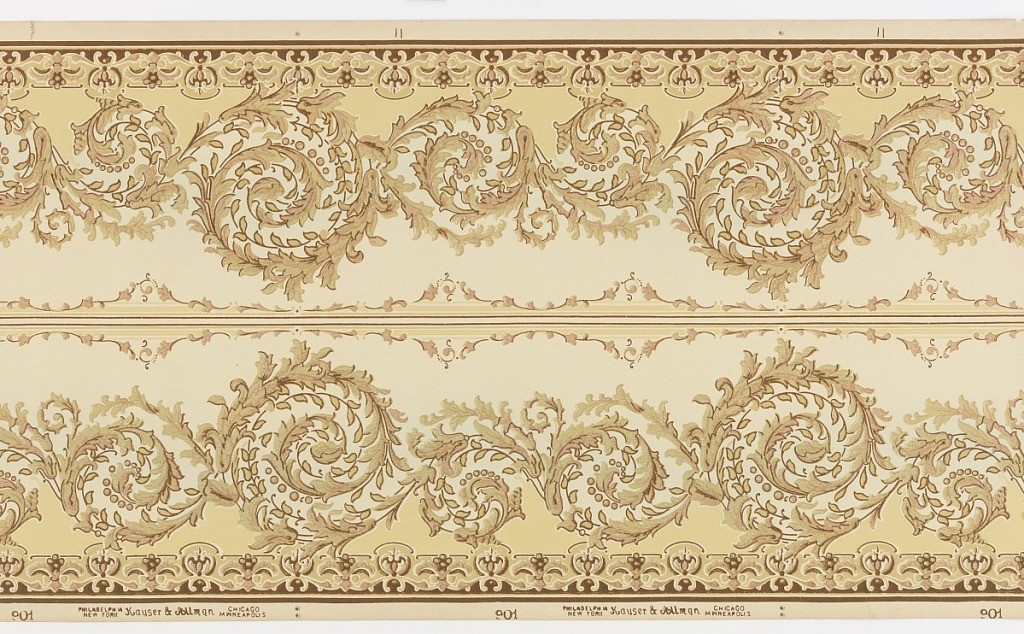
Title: Frieze
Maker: Kayser & Allman
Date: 1905–1915
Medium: Machine-printed paper, embossed
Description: Printed two across. Two bands of repeating design which proceed in opposite directions and which are reversed, composed of a vine spiral which is reversed in the direction followed by a similar spiral which is also reversed in direction on a ground of different tones bordered on the bottom by a continuous design and on the top by continuous vine swag and horizontal stripes. Printed in copper, gold, aqua, beige, brown and cream.